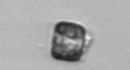
Label: Thalassiosira